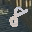
Label: 8